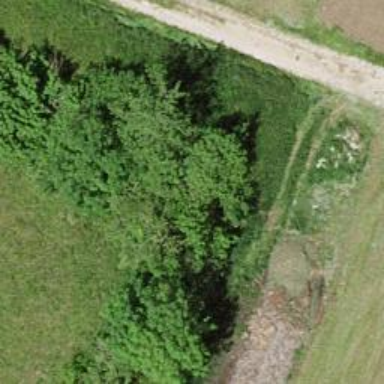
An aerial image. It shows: Hedge acting as barrier.